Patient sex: M
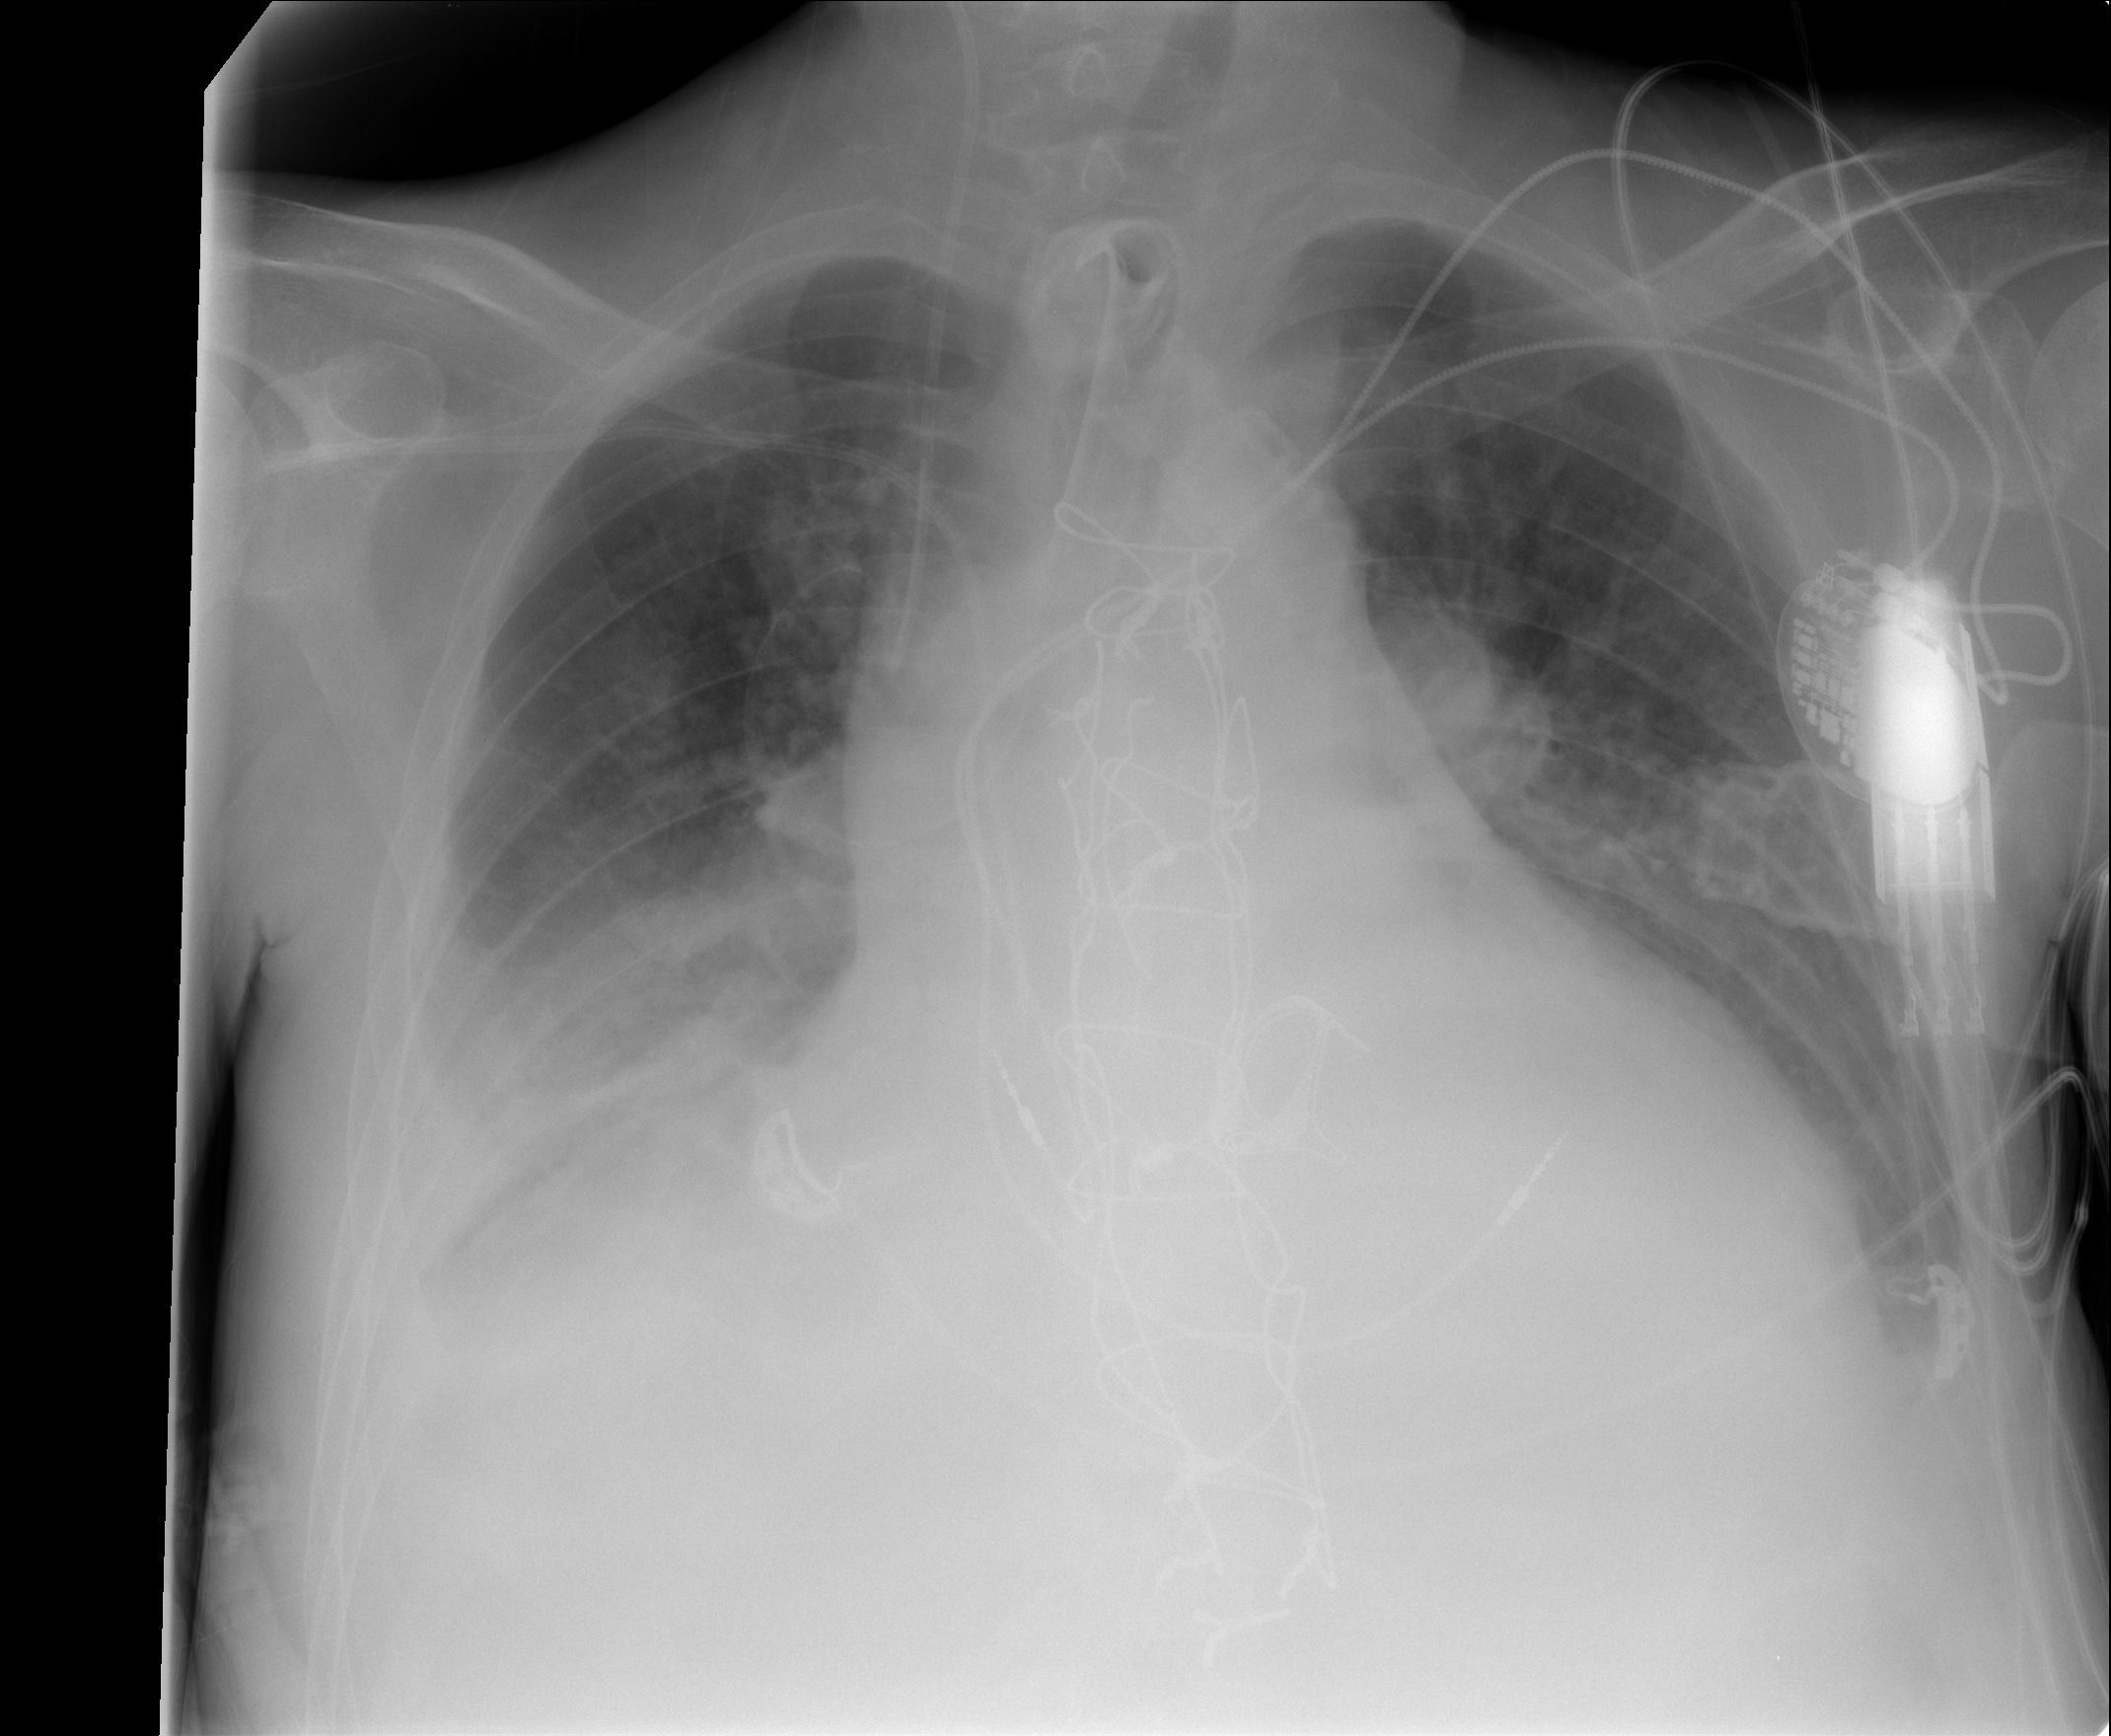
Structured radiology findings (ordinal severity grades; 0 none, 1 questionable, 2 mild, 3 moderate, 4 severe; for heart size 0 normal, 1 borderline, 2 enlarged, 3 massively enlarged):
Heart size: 3
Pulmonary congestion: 2
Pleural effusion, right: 2
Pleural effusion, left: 1
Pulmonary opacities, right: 2
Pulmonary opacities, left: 0
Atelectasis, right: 2
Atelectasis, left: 1